Question: I have widget with collection of icons and these icons are on transparent background. UICollectionViewCell is also transparent. The problem is that if press on transparent part of the cell -
> (void)collectionView:didSelectItemAtIndexPath:
is not called.
But if change cell's backgroundView to black color with alpha = 0.01 everything works well. I have a feeling that alpha solution is not the best one. Am I doing something wrong or anybody have better solution?

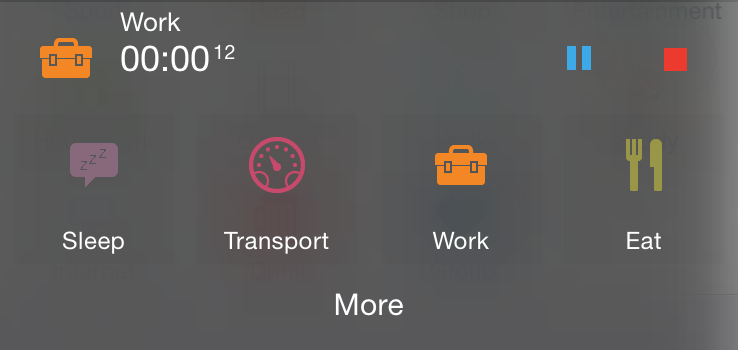
Answer: You NEED the 0.01 alpha workaround.
According to Apple's DTS, it is an iOS 8 bug.